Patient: sex M, age 30
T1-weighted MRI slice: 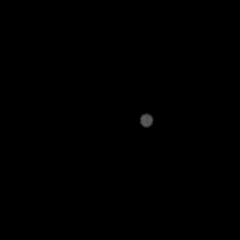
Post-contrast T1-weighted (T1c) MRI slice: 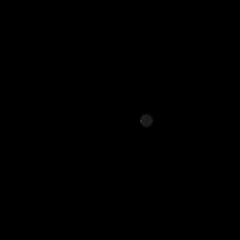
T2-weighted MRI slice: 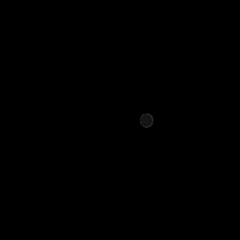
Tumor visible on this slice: no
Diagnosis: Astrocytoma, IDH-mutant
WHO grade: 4